Question: I've installed . One of my bundles that needs to be installed in it uses classes from 'javax.servlet.http' package. When I try to install the bundle it gives me the error message:
'''
karaf@root> ERROR: Bundle com.groupgti.esb.purge [207] Error starting mvn:com.groupgti.esb/esb.purge/1.0.0 (org.osgi.framework.BundleException: Unresolved constraint in b
undle com.groupgti.esb.purge [207]: Unable to resolve 207.0: missing requirement [207.0] osgi.wiring.package; (osgi.wiring.package=com.groupgti.esb.cxf.interceptors) [cau
sed by: Unable to resolve 212.0: missing requirement [212.0] osgi.wiring.package; (&(osgi.wiring.package=javax.servlet.http)(version>=2.6.0)(!(version>=3.0.0)))])
org.osgi.framework.BundleException: Unresolved constraint in bundle com.groupgti.esb.purge [207]: Unable to resolve 207.0: missing requirement [207.0] osgi.wiring.package
; (osgi.wiring.package=com.groupgti.esb.cxf.interceptors) [caused by: Unable to resolve 212.0: missing requirement [212.0] osgi.wiring.package; (&(osgi.wiring.package=jav
ax.servlet.http)(version>=2.6.0)(!(version>=3.0.0)))]
at org.apache.felix.framework.Felix.resolveBundleRevision(Felix.java:3826)
at org.apache.felix.framework.Felix.startBundle(Felix.java:1868)
at org.apache.felix.framework.Felix.setActiveStartLevel(Felix.java:1191)
at org.apache.felix.framework.FrameworkStartLevelImpl.run(FrameworkStartLevelImpl.java:295)
at java.lang.Thread.run(Thread.java:662)
'''
'javax.servlet.http' package is exported from: system bundle. The problem is that its version is but and my bundle requires at least . Is there a workaround or something to update the to the higher version that would be compatible with my bundle? (This is the system bundle).
'''
CXF Version: 2.7.0
Camel Version 2.10.2
'''
I forgot to mention the important thing. I also updated to version and CXF is the one which is introducing the dependency of Servlet 3.0. This is the graph from dependency tree:

Maybe will give you some idea on how get around this? The only thing that I could think of is to go back to .
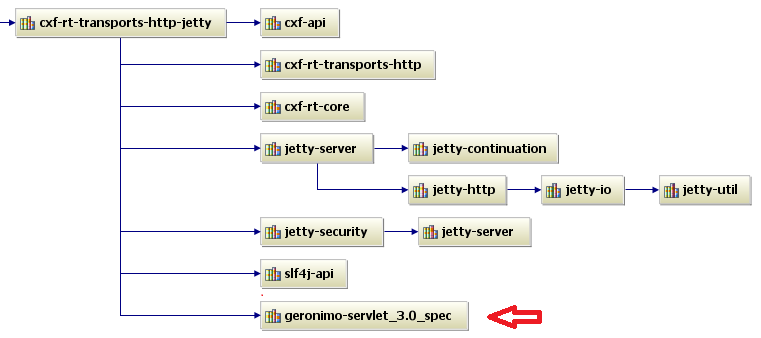
Answer: If your bundle really needs something newer than 2.5, you may have problems running it on Karaf 2.3.0. Karaf 2.3 uses Jetty 7.6.7 which is based on Servlet 2.5. It doesn't support any of the newer Servlet 3 based API's and such. You can upgrade the servlet-api bundle and it MAY work, but if your bundle/app uses any of the Servlet 3 functionality, it will likely not work.
Karaf 3 will be upgrading to Jetty 8.1 which does support the Servlet 3 stuff. Any help testing that and getting that out would be greatly appreciated by the Karaf community. :-)